Aerial crown-view tile of a tropical tree (Barro Colorado Island, Panama), acquired 20241216:
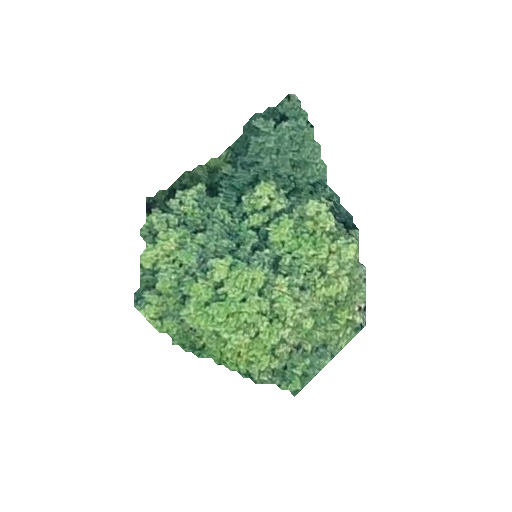
Species: Prioria copaifera
GBIF accepted scientific name: Prioria copaifera
Crown area: 65.104 m²